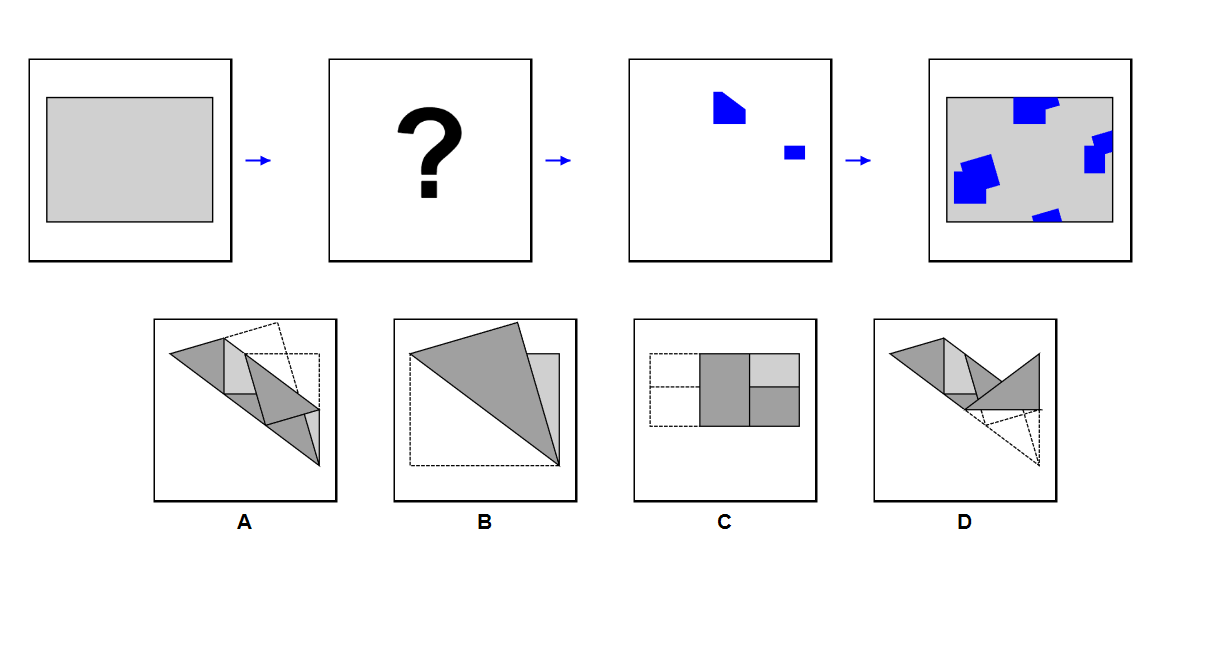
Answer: C